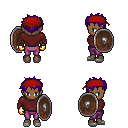
a pixel art fantasy rpg character, female body template, human, dark skin, maroon long-sleeve shirt, magenta pants, blue bedhead hairstyle, red bandana, gold gloves, white slippers, shield, four views (front, back, left, right), 2x2 character sprite sheet, small pixel art, hard edges, no anti-aliasing